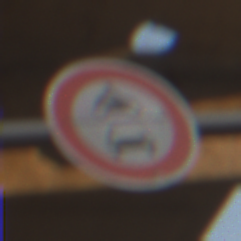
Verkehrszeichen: VerbotKraftfahrzeuge
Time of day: SunriseSunset
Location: Roofed (Suburban)
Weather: Clear
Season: NotSpecified
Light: Natural